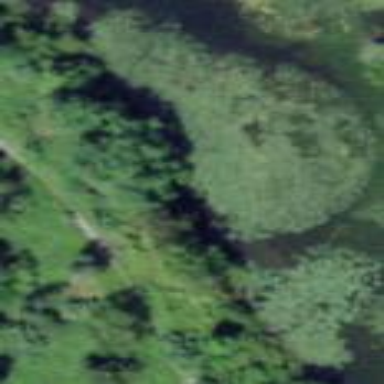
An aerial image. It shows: Marshy wetland area.